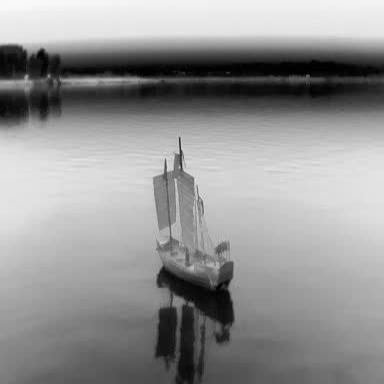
There is a sailboat in the infrared image.